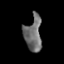
Tissue: skin
Cell type: Epithelial cells
Senescence score: 0.6777
Nuclear area (px): 573
Mean DAPI intensity: 109.754